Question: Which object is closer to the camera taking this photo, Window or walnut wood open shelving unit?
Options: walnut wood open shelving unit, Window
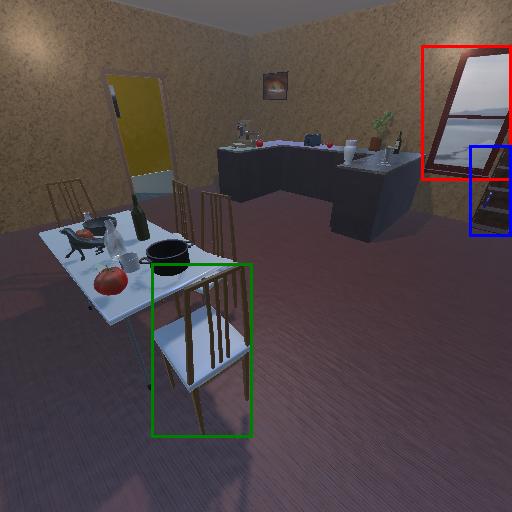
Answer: walnut wood open shelving unit